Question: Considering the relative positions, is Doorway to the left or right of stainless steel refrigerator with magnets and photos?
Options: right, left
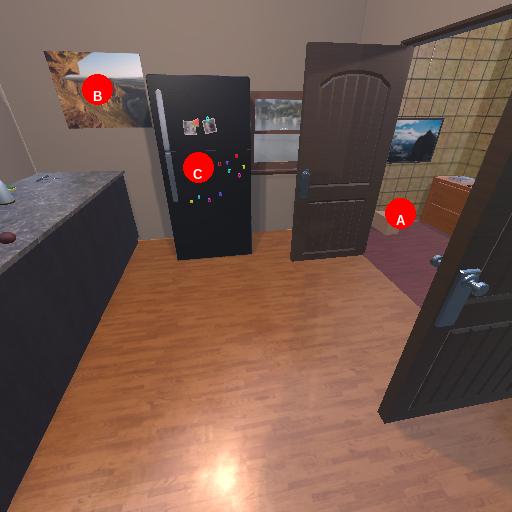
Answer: right